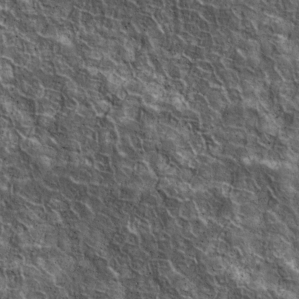
Label: non_frost